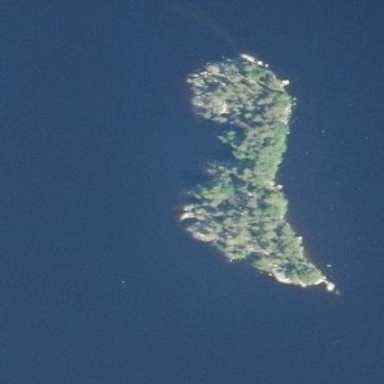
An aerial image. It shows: Islet.